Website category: university
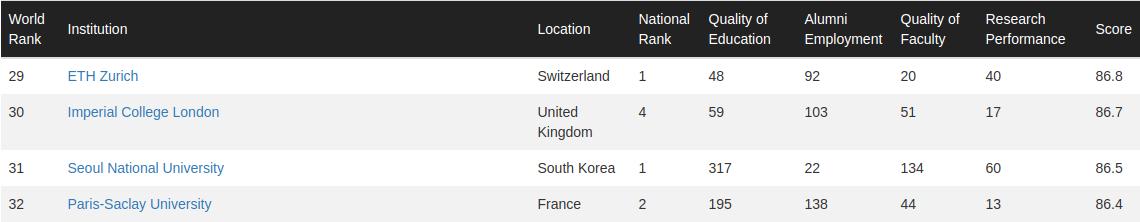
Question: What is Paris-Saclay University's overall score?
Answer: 86.4

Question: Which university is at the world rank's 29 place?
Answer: ETH Zurich

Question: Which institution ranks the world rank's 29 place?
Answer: ETH Zurich

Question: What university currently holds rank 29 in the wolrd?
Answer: ETH Zurich

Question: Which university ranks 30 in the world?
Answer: Imperial College London

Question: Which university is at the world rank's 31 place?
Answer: Seoul National University

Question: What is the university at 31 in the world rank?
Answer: Seoul National University

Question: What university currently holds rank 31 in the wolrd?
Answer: Seoul National University

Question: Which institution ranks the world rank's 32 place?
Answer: Paris-Saclay University

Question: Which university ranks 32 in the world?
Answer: Paris-Saclay University

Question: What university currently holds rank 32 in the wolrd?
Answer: Paris-Saclay University

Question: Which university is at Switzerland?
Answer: ETH Zurich

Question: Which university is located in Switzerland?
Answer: ETH Zurich

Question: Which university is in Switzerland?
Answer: ETH Zurich

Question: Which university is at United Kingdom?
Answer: Imperial College London

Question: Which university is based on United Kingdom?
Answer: Imperial College London

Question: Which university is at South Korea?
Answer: Seoul National University

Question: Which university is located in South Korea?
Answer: Seoul National University

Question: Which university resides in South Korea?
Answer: Seoul National University

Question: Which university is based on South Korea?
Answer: Seoul National University

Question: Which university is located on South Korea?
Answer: Seoul National University

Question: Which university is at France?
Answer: Paris-Saclay University

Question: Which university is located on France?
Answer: Paris-Saclay University

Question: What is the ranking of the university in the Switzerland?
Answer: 29

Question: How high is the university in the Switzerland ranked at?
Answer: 29

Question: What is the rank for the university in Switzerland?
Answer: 29

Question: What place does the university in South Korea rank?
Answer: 31

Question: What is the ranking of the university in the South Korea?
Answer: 31

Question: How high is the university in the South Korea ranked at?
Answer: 31

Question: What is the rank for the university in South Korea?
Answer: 31

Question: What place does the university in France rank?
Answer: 32

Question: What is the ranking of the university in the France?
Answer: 32

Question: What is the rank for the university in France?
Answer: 32

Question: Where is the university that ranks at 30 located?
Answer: United Kingdom

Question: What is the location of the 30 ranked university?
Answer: United Kingdom

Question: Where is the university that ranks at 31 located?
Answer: South Korea

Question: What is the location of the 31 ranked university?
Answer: South Korea

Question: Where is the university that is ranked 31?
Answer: South Korea

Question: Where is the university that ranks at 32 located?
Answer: France

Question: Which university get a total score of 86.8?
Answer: ETH Zurich

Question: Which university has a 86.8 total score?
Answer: ETH Zurich

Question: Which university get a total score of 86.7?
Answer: Imperial College London

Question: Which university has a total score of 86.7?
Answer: Imperial College London

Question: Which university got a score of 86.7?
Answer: Imperial College London

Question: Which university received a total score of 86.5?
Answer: Seoul National University

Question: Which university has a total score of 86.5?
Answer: Seoul National University

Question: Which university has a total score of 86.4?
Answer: Paris-Saclay University

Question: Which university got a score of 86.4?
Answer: Paris-Saclay University